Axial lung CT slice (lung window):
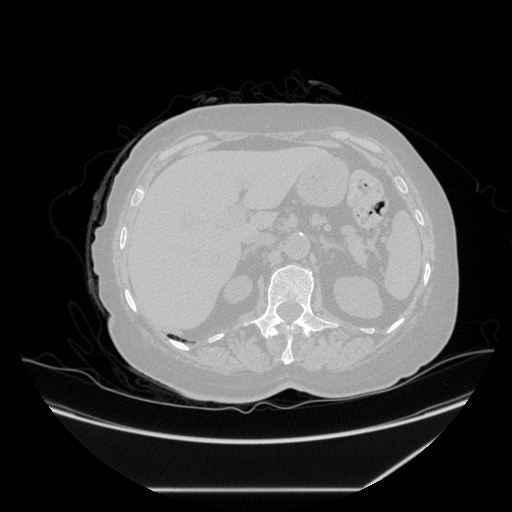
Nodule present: no